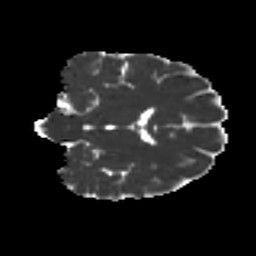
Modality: MD
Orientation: coronal
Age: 48
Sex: female
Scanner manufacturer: ge
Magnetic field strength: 3 T
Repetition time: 7.8 s
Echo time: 0.0611 s